Aerial crown-view tile of a tropical tree (Barro Colorado Island, Panama), acquired 20250512:
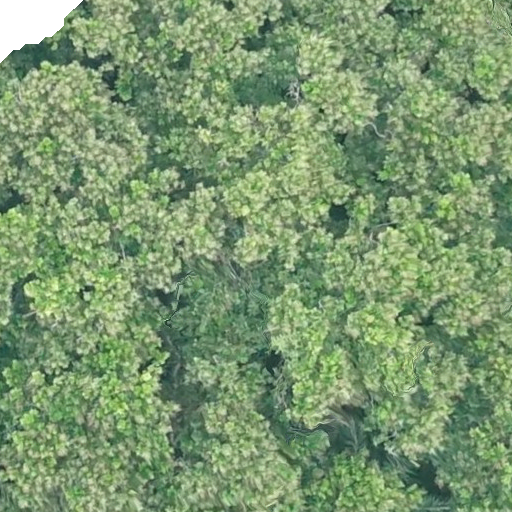
Species: Anacardium excelsum
GBIF accepted scientific name: Anacardium excelsum
Crown area: 645.697 m²